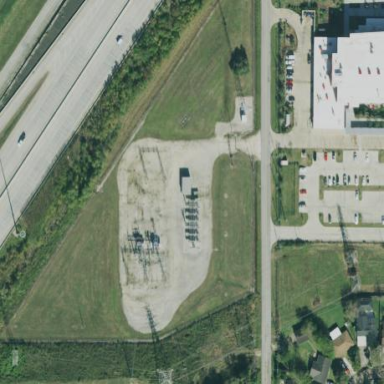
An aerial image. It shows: Outdoor distribution power substation.